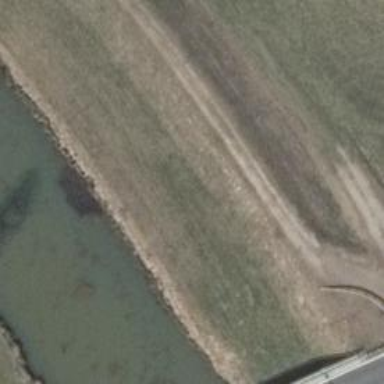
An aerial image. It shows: Embankment created as man-made structure.